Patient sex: M
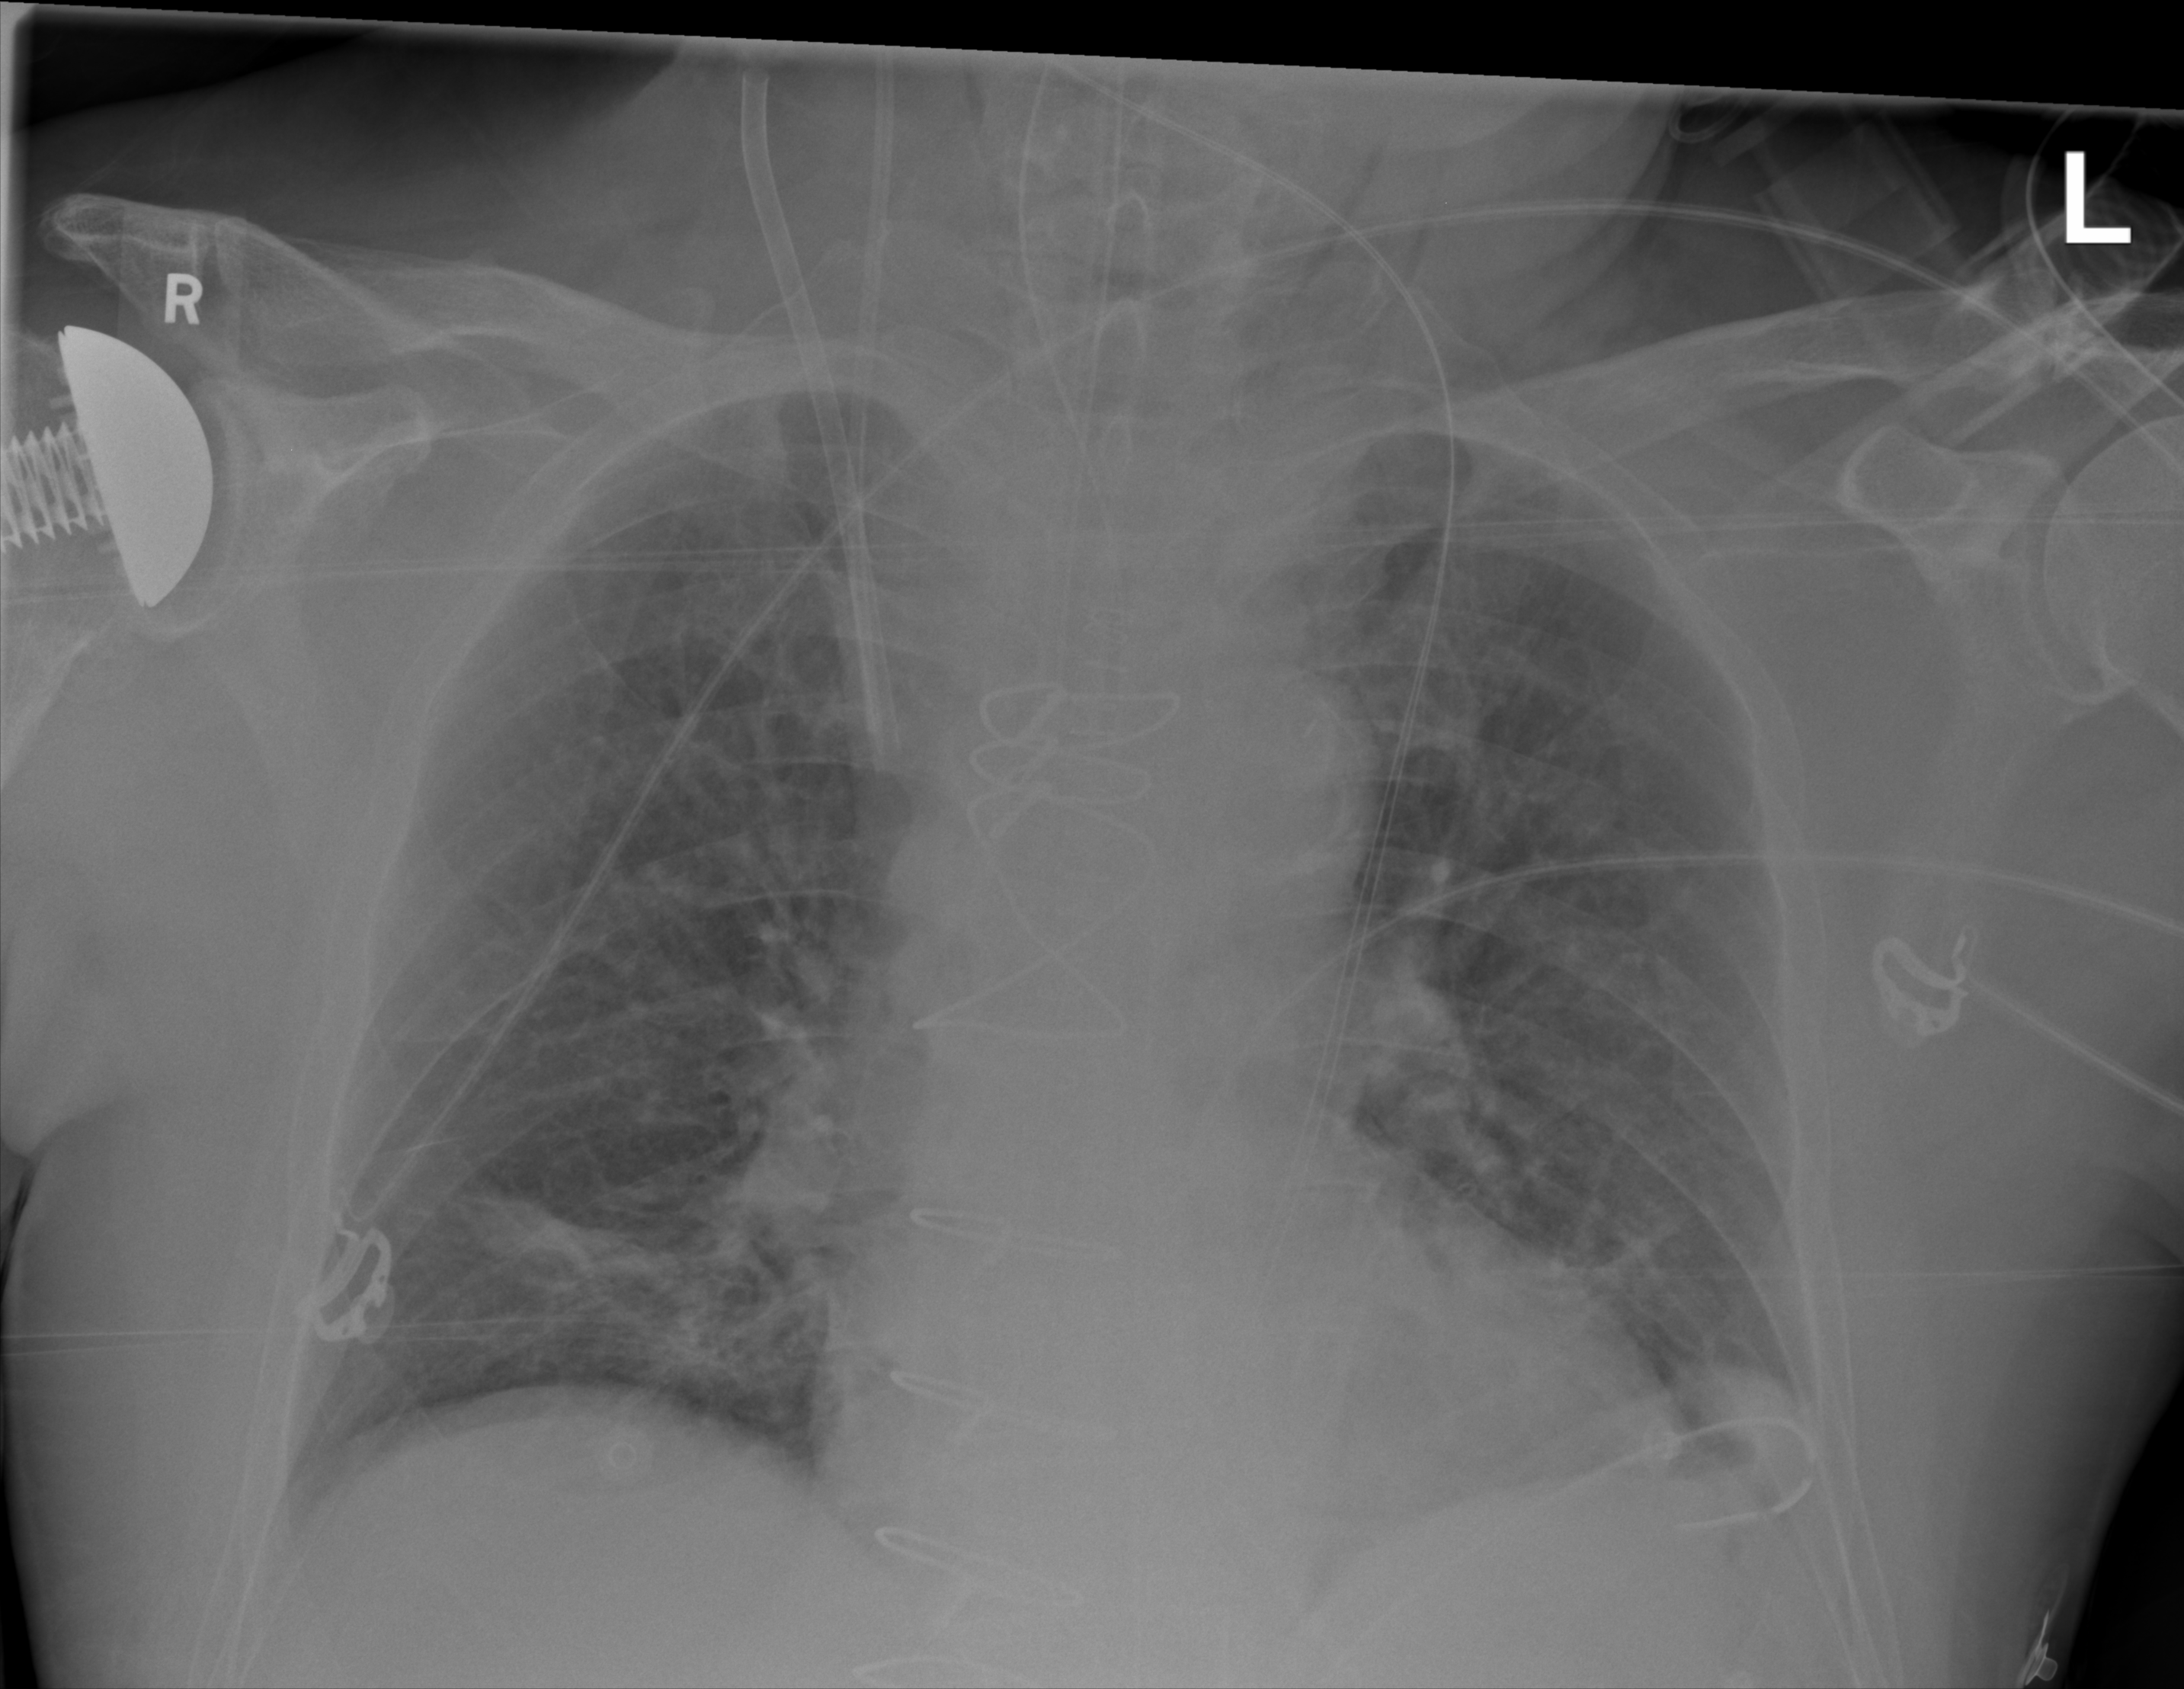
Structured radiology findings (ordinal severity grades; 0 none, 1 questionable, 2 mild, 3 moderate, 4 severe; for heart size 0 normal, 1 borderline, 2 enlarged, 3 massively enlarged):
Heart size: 0
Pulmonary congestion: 0
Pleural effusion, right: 0
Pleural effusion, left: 1
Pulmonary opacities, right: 0
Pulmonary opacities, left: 0
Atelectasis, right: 2
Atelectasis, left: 2